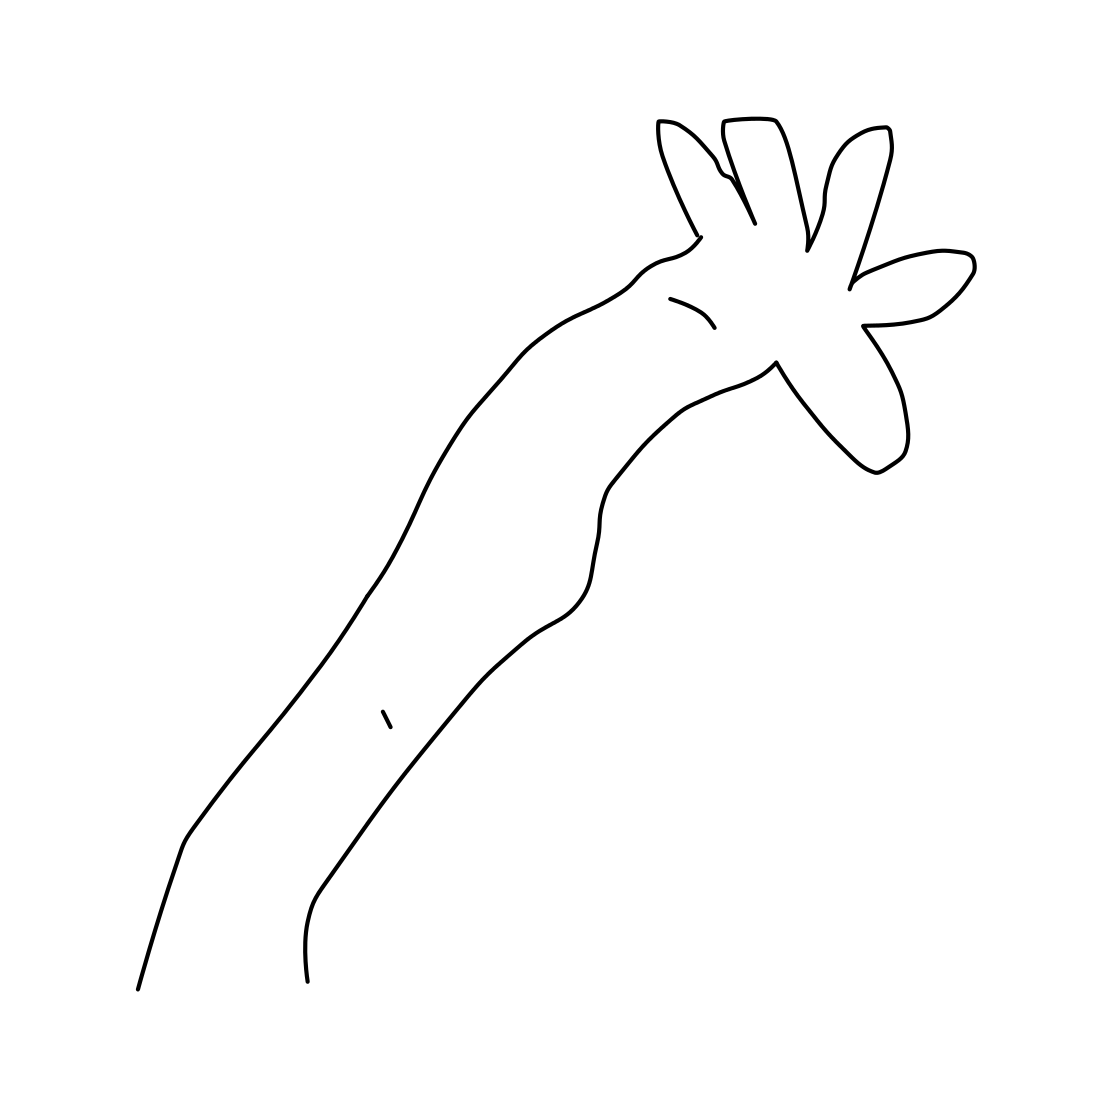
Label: arm